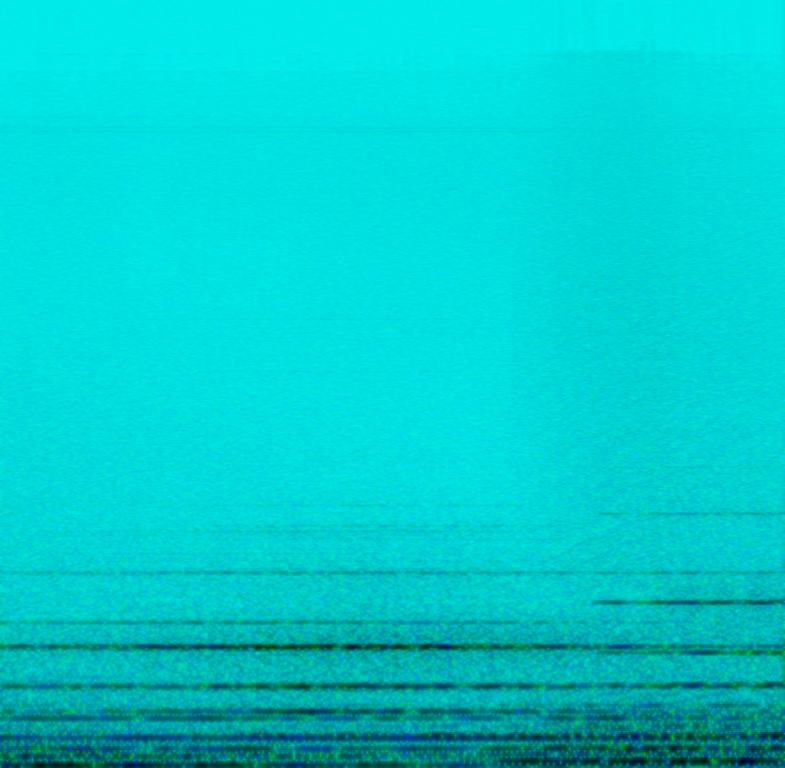
The Ambient song features a widely spread dark mellow synth pad. There is a mellow noise sound effect at the beginning of the loop. It sounds dark, calming and relaxing - like something you would listen to while doing yoga.